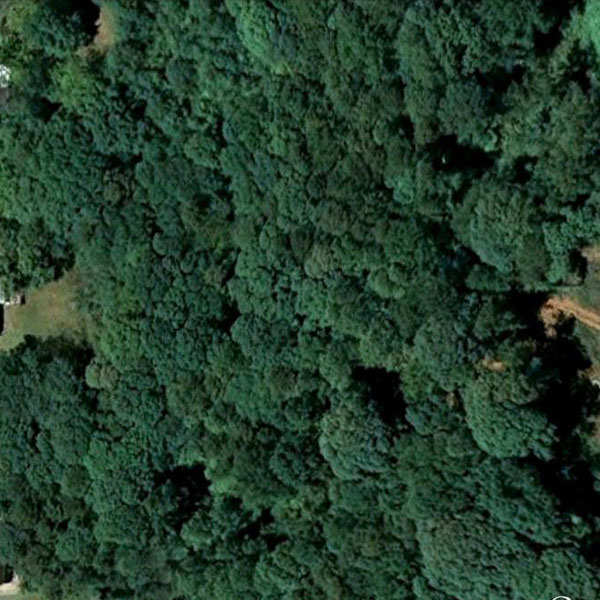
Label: Forest